Question: I want to generate a pairing structure for that i have only n(number of team) and level(n-1)
Please see the screenshot:
First the Quarterfinal round there are 8 team each team paired with randomly.
Quarterfinals:
'''
Austria->paired with = Hungary
Czech Republic->paired with = New Zealang
France->paired with = Belgium
Estonia->paired with = Iceland
'''

Using PHP, how would you randomly pair the team together without pairing them with a duplicate of themselves?
All eight team coming from database.
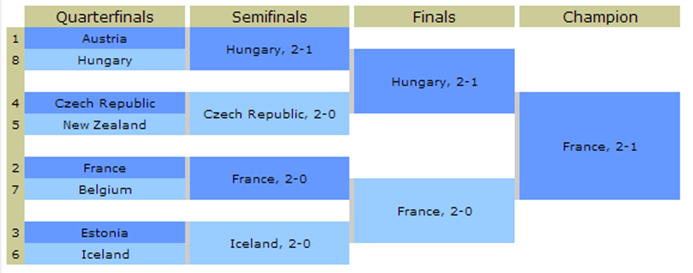
Answer: If you have the teams list, you can add then to a zero based array. Following given code sample can be modified to fit your requirement. Change/modify it for your case to get teams dynamically and handle odd/even team counts. Following for loop will work only with even team counts so the rest is for you.
'''
$teams[] = "Austria";
$teams[] = "Hungary";
$teams[] = "Czech Republic";
$teams[] = "New Zealang";
$teams[] = "France";
$teams[] = "Belgium";
$teams[] = "Estonia";
$teams[] = "Iceland";
$number_of_teams = count($teams);
// Shuffle the teams
shuffle($teams);// You get a shuffled array
// Pair the adjacent teams
for ( $index = 0; $index < $number_of_teams; $index +=2) {
// Pair $teams[$index ] with $teams[$index +1]
echo $teams[$index ] . "->paired with = " . $teams[$index+1] . "<br>";
}
'''